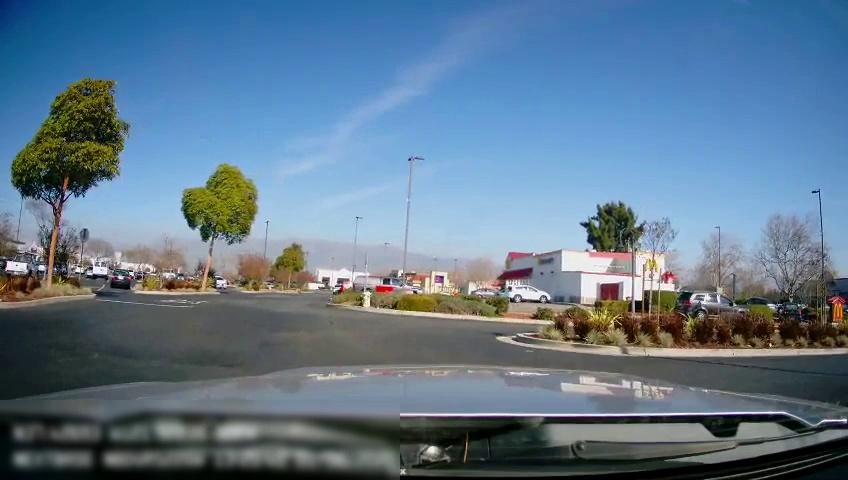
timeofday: Day
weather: Sunny
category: Drivable Space
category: Vehicles | SUV
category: Vehicles | Truck
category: Vehicles | Car
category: Vehicles | SUV
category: Vehicles | Van
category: Vehicles | Car
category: Vehicles | Truck
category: Vehicles | Car
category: Vehicles | SUV
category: Vehicles | Car
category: Vehicles | SUV